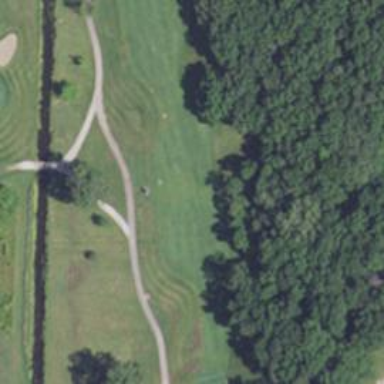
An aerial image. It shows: Golf hole.